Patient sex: M
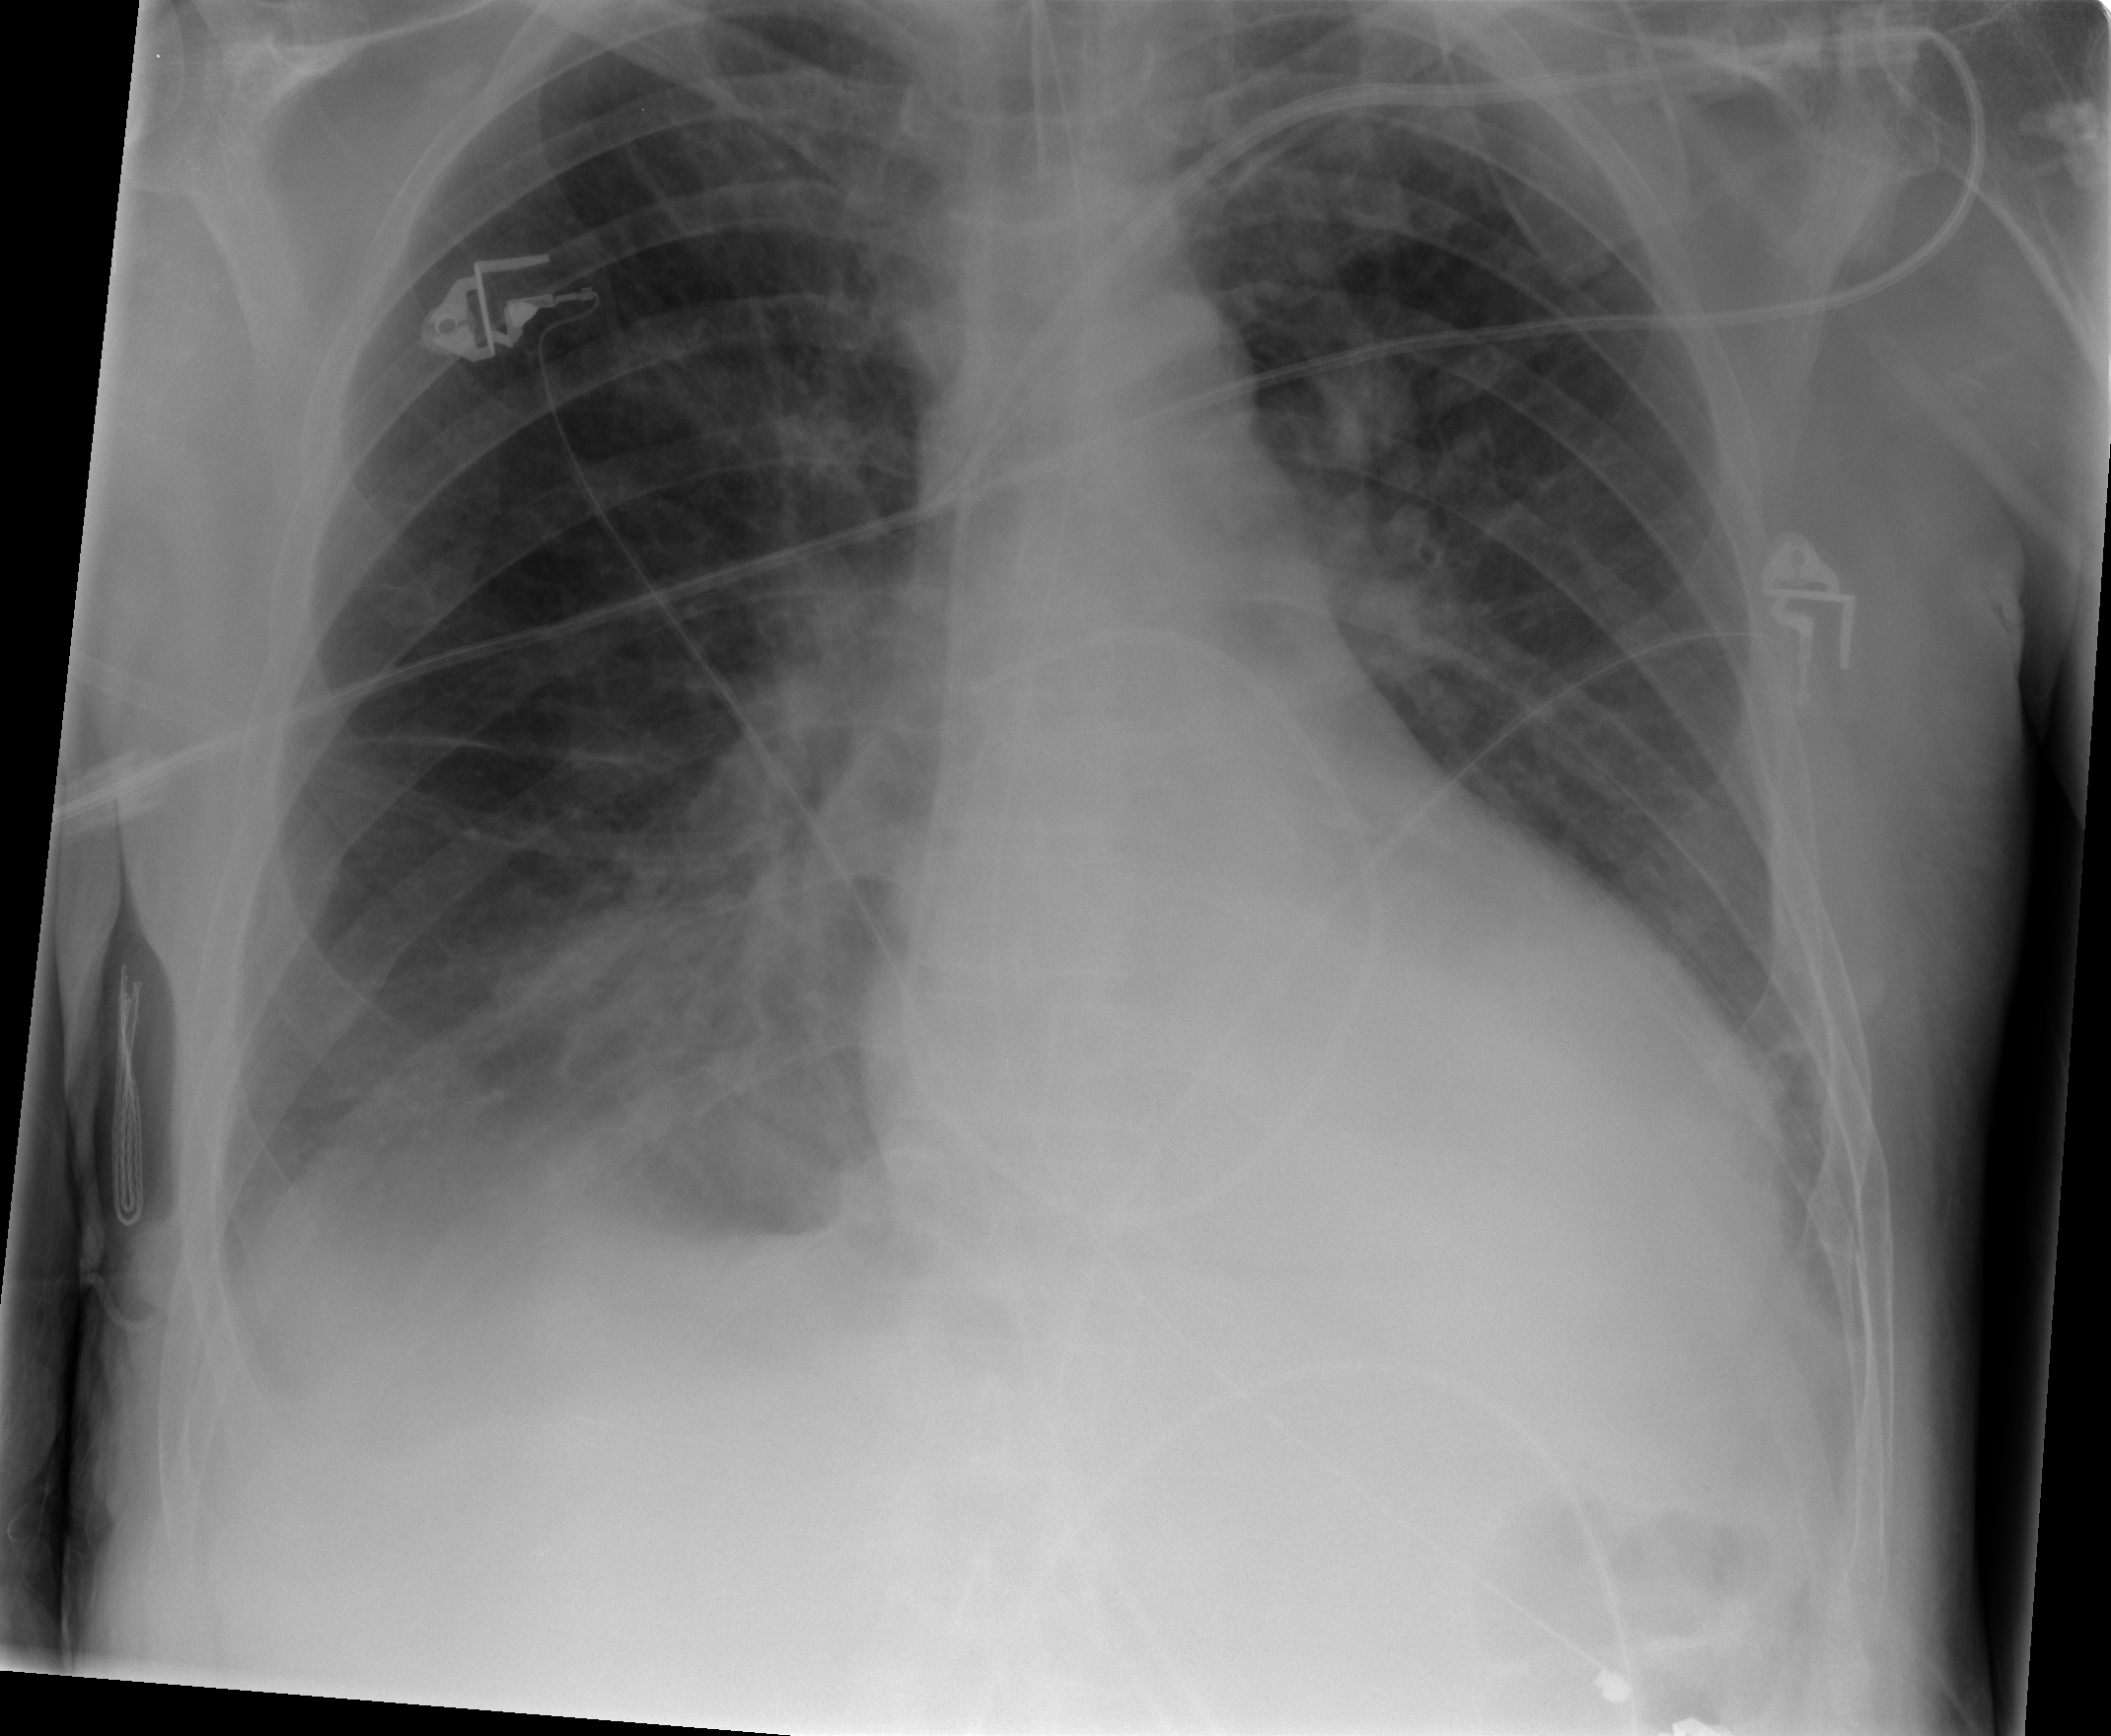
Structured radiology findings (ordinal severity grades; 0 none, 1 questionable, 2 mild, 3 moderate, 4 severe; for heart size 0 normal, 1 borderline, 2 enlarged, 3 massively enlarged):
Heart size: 0
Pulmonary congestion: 2
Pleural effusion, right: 1
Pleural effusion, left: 1
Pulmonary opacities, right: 1
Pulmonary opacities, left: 0
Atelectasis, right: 3
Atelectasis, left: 2